Interaction volume radius: 10 \u00c5
Interaction volume height: 25 \u00c5
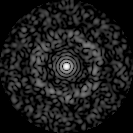
Disorder parameter: 0.8321